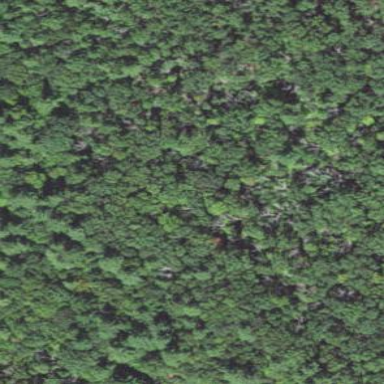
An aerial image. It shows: Broadleaved woodland area.